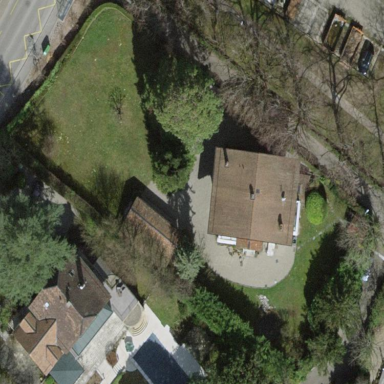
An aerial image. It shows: Garden enclosed by fence.